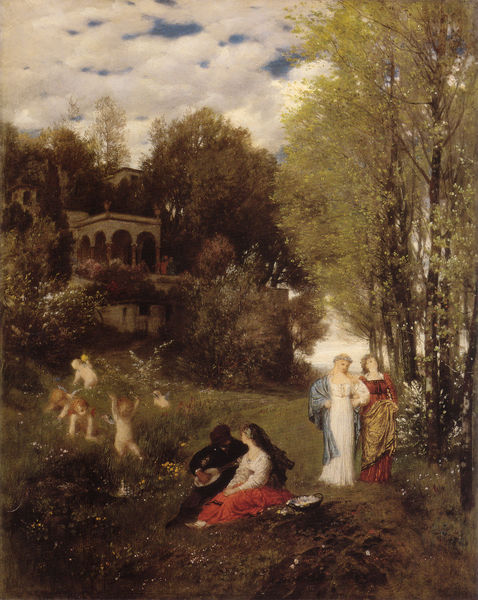
Titel: Ideale Frühlingslandschaft
Künstler: Arnold Böcklin
Standort: München
Institution: Schack-Galerie
Schlagwörter: akt, baum, berg, blau, blätter, flügel, gemälde, gruppe, himmel, laub, mann, nackt, umhang, weiß, wolken, bäume, frauen, gelb, grün, landschaft, menschen, mädchen, sitzen, äste, blumen, braun, frau, haar, kleid, kleider, licht, männer, schwarz, säulen, ölbild, gebäude, gras, gürtel, haus, park, rasen, rot, schleier, wiese, malerei, rock, tanz, falten, faru, stehen, instrument, birken, erde, hügel, natur, pappeln, stamm, zweige, gehen, boden, figur, gold, haare, sitzend, familie, gewänder, paar, gitarre, musik, person, pflanzen, wald, kinder, engel, garten, bewölkt, balkon, taille, farbig, sommer, liebe, bogen, italien, abhang, hang, landschaftsmalerei, vegetation, herbst, laut, romantik, ölgemälde, spielen, musizieren, maler, nackte, bögen, spiel, paradies, ruine, spaziergang, idyll, lichtung, arkaden, spielend, spazierengehen, villa, liebespaar, himme, landschaftsbild, singen, sänger, romantisch, musen, blattwerk, wäldchen, kulisse, tempel, balu, pavillon, laute, lautenspieler, lautespieler, mandoline, amor, putten, süß, pavillion, putti, boecklin, mausoleum, laube, lied, musikant, amoretten, zuhören, piknik, freundinnen, paare, picknik, schäferstündchen, lieblich, ideale landschaft, lauschen, liebesspiel, hengel, duftig, gäume, lauter, bänkelspieler, ugemälde, frauen paar